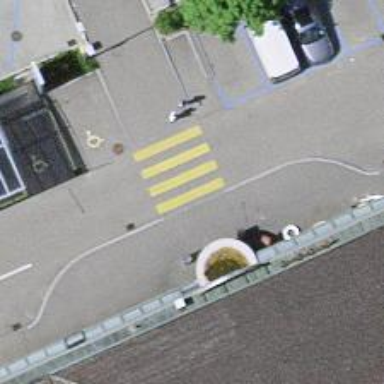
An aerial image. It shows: Uncontrolled zebra crossing on the road.